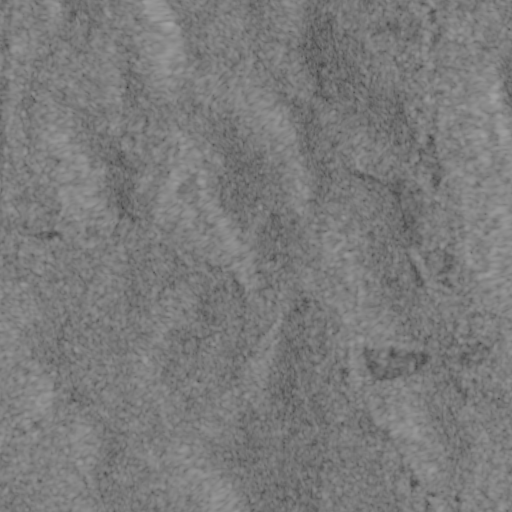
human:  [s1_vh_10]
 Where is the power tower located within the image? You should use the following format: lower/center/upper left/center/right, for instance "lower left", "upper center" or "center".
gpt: The power tower is located in the upper left of the image.
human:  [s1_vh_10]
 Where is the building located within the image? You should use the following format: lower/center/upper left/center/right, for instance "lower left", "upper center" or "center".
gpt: The building is located in the right of the image.
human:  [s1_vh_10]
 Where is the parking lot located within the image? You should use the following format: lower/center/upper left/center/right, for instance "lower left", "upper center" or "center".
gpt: There is no parking lot in the image.

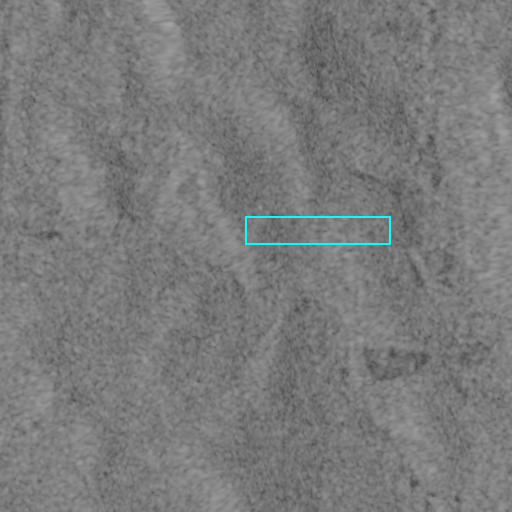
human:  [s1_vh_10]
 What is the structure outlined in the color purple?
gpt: There is no purple outline.
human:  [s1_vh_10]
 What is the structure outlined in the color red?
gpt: There is no structure outlined in red.